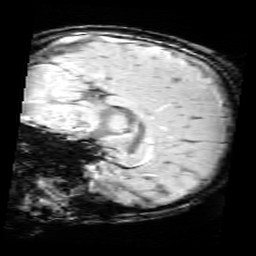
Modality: SWI
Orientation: sagittal
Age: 11
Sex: female
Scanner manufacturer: siemens
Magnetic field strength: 3 T
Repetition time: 0.027 s
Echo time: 0.02 s